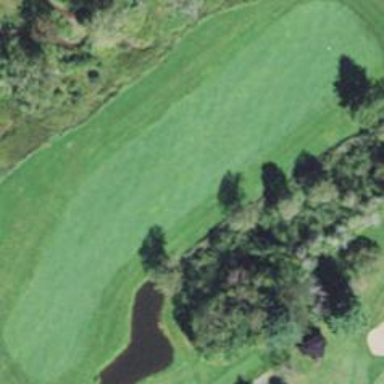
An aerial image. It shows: Scenic golf fairway.